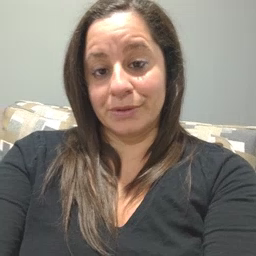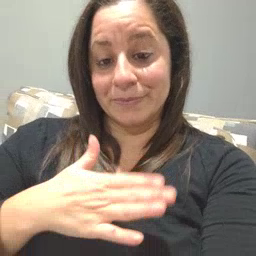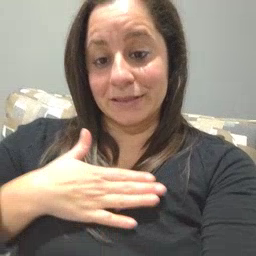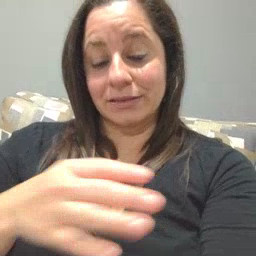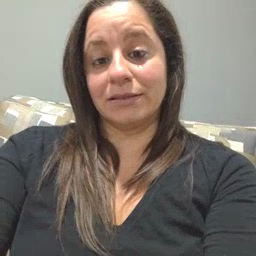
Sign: please